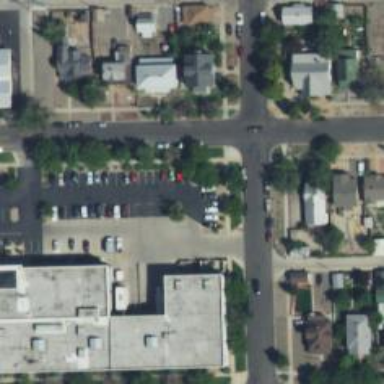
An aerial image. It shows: Parking space.